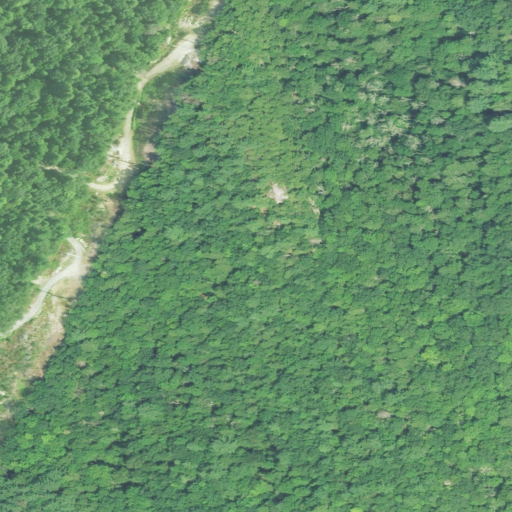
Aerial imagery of mountain in Connecticut named Black Rock containing mixed forest, evergreen forest, shrub, deciduous forest, and pasture